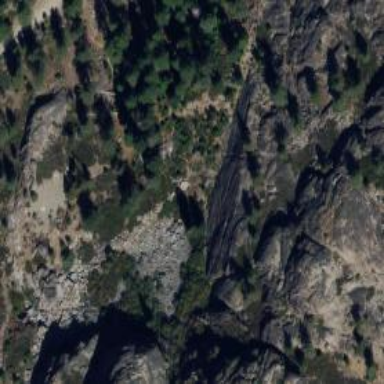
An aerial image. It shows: Climbing crag.